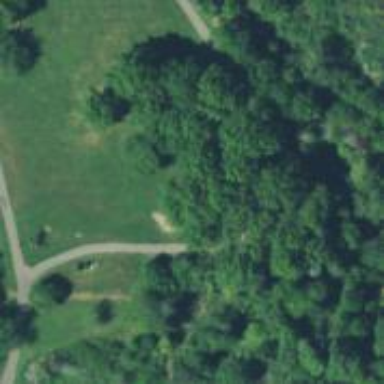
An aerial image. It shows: Disc golf basket.